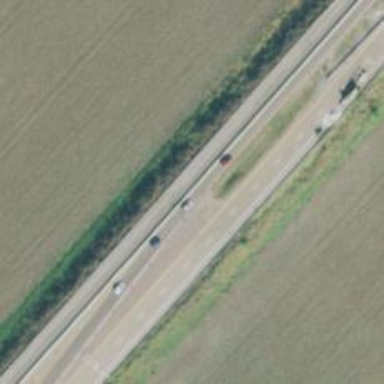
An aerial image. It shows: Asphalt dual carriageway at the trunk highway level.